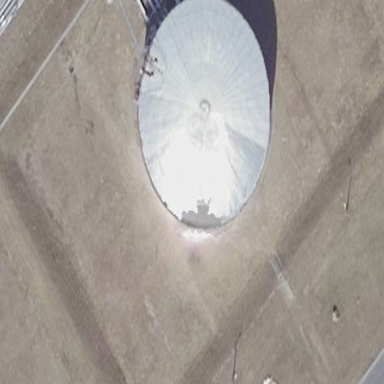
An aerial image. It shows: Storage tank which is man-made.